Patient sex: M
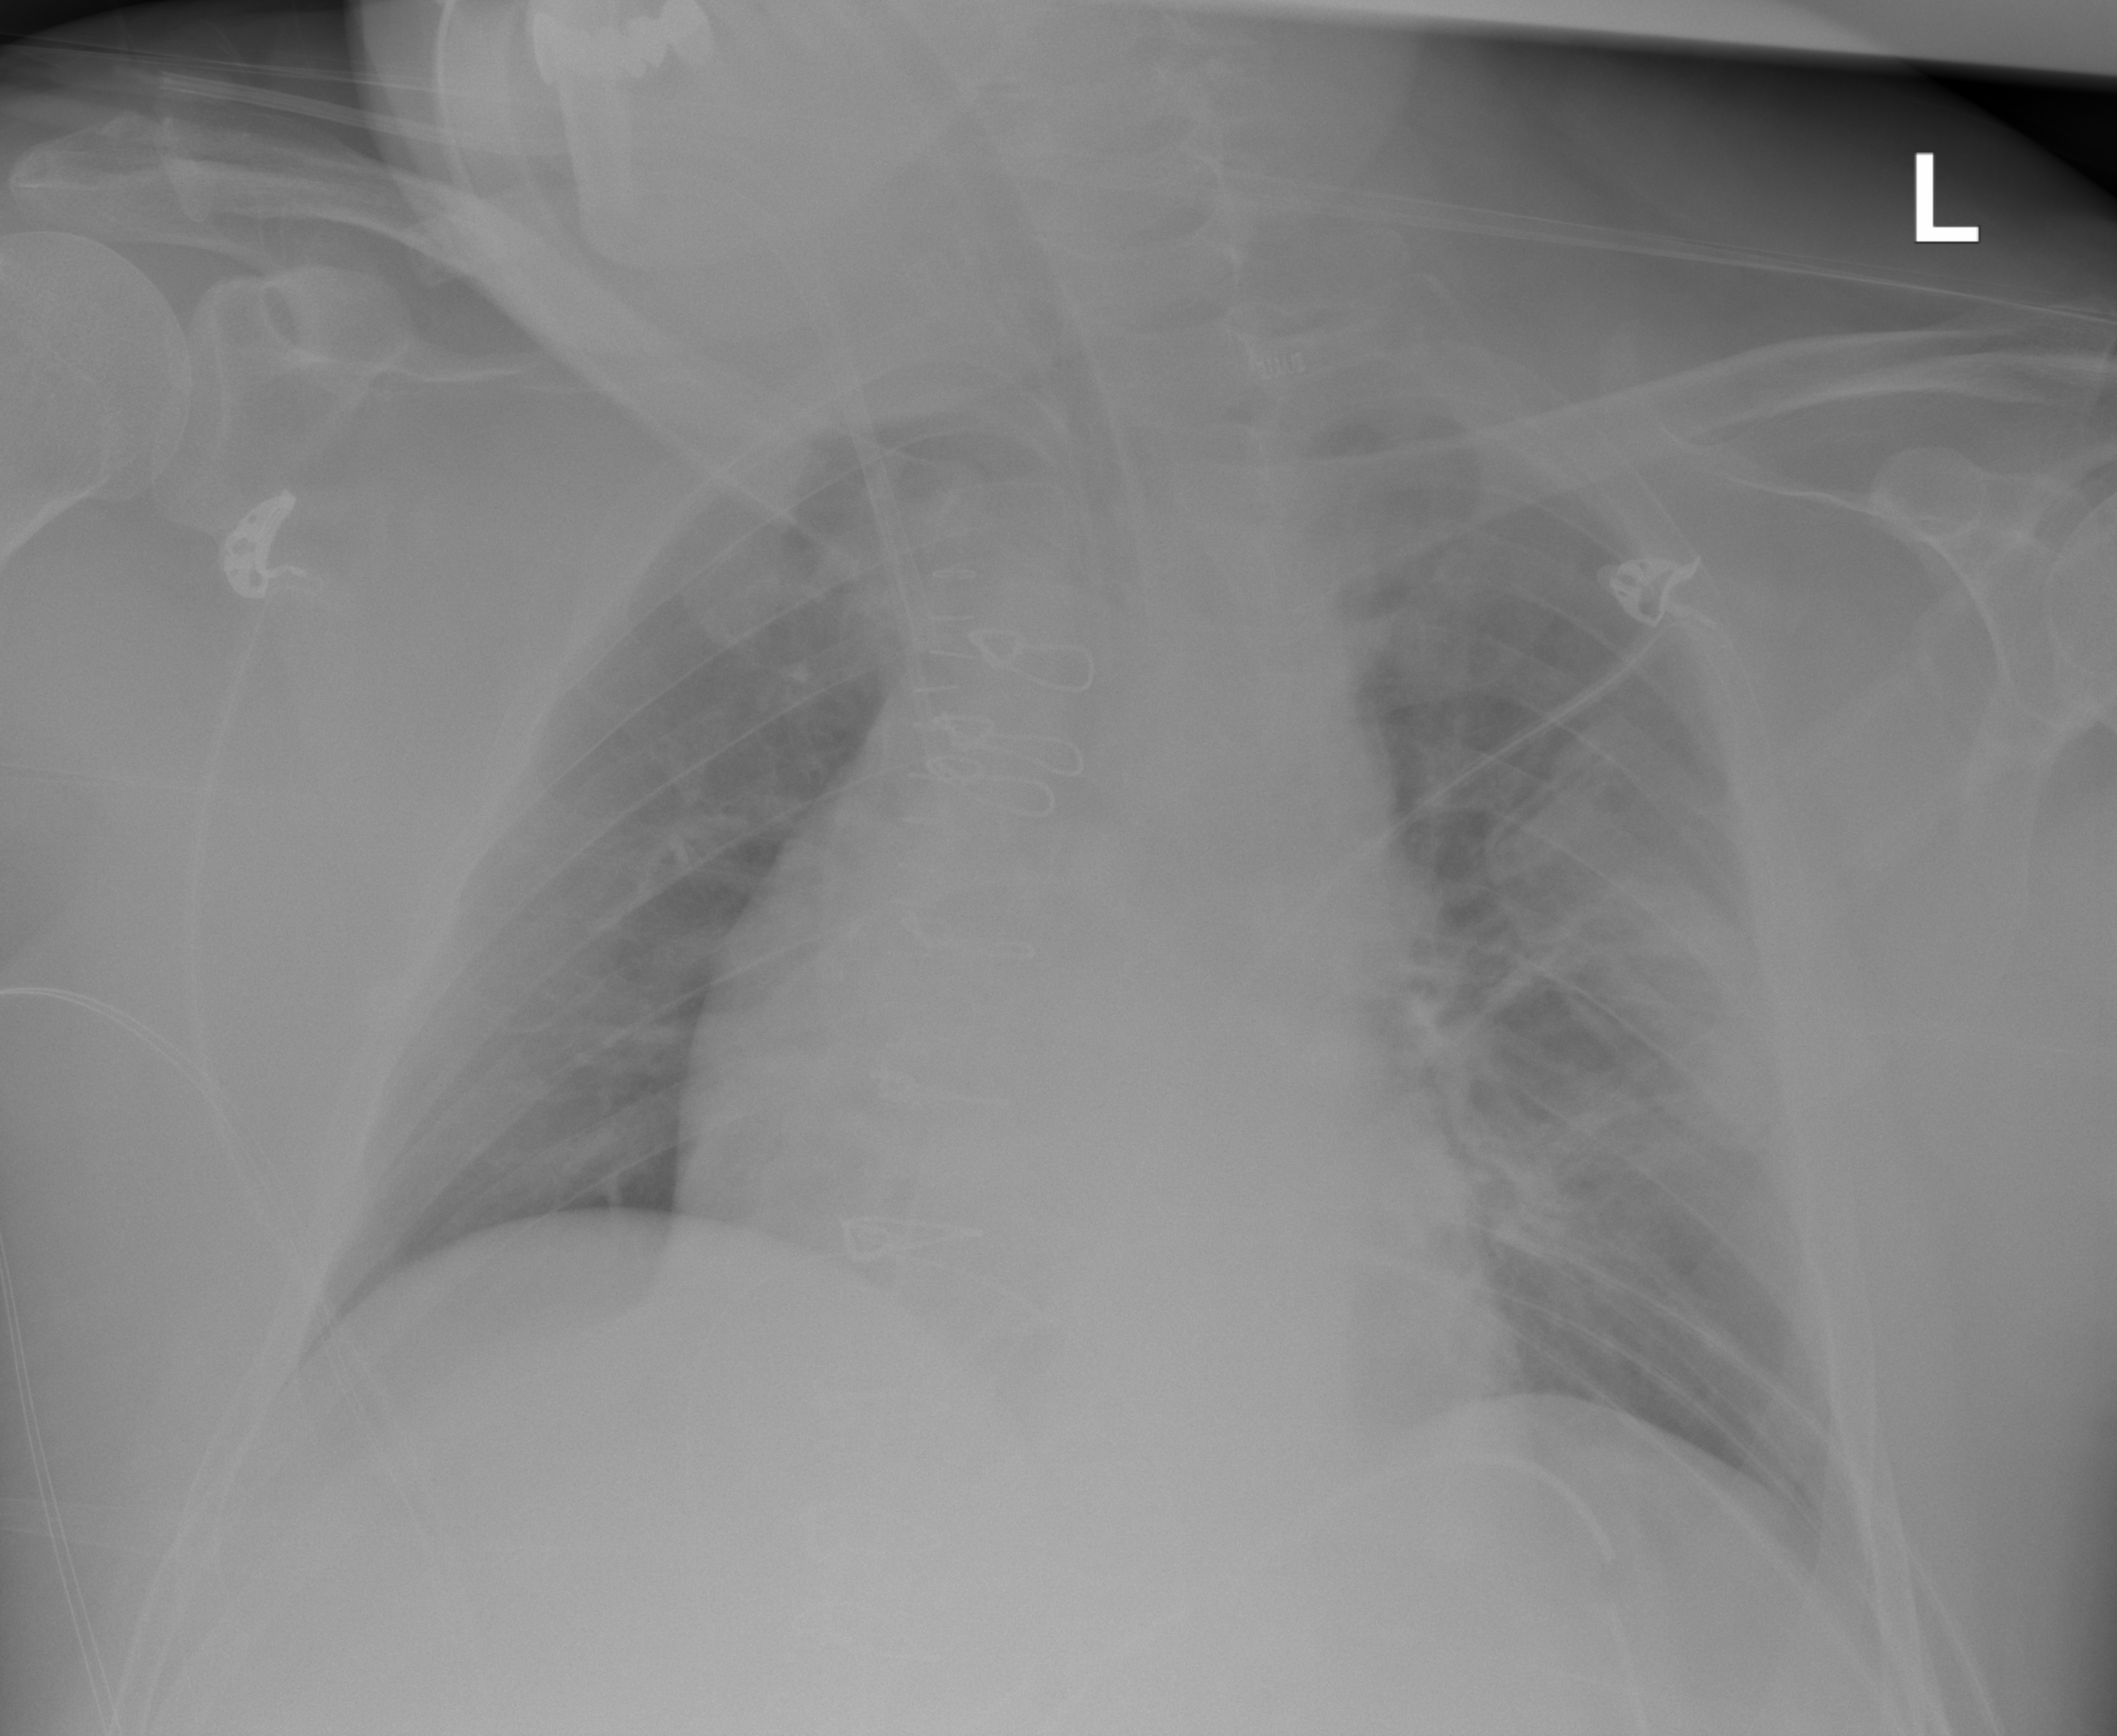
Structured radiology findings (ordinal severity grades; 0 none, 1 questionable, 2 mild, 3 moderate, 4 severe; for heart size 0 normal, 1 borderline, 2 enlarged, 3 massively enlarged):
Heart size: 0
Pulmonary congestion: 2
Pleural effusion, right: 0
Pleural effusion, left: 0
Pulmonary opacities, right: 0
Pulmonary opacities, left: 0
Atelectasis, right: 0
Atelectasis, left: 0